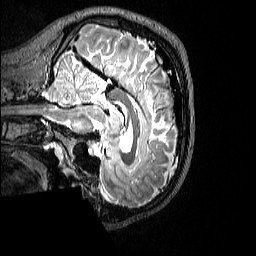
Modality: T2w
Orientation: sagittal
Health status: healthy
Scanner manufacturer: siemens
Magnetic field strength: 3 T
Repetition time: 4.8 s
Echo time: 0.458 s